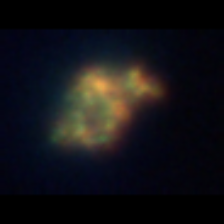
Taxon: Unknown_detritus
Group: Unknown